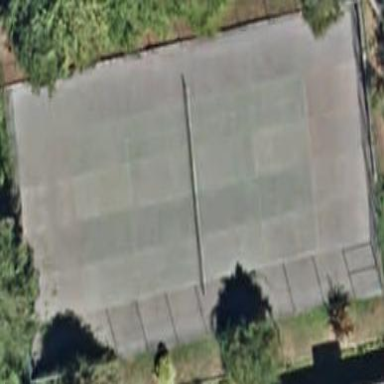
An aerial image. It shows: Tennis court on pitch.